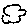
Label: cloud